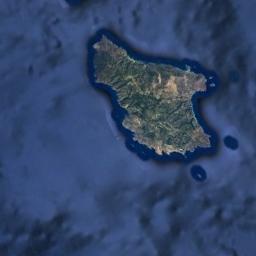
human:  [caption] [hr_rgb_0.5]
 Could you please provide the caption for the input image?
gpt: The irregularly shaped island is surrounded by blue sea water with mountains with green vegetation .

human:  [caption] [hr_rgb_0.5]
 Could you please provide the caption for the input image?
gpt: The water next to the island is blue .

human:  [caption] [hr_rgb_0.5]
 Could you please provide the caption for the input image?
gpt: Many trees are on the island .

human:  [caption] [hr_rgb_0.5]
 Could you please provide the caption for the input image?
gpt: A big island and two small islands have some vegetation and some ups and downs are on the ocean floor .

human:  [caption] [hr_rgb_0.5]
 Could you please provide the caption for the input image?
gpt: The green and brown island is on a blue sea .